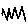
Label: zigzag